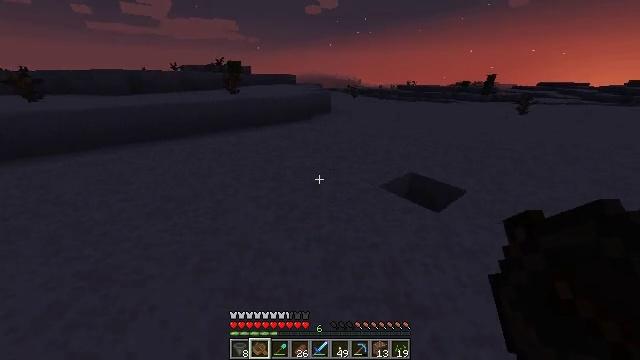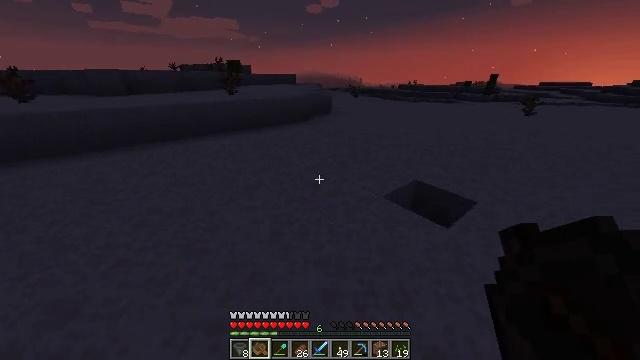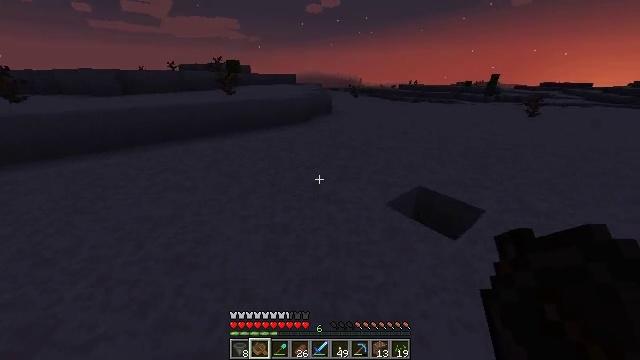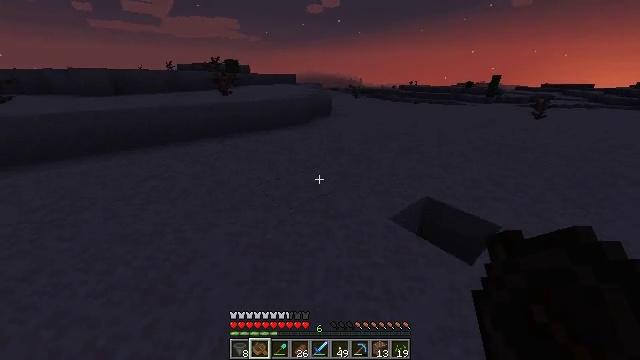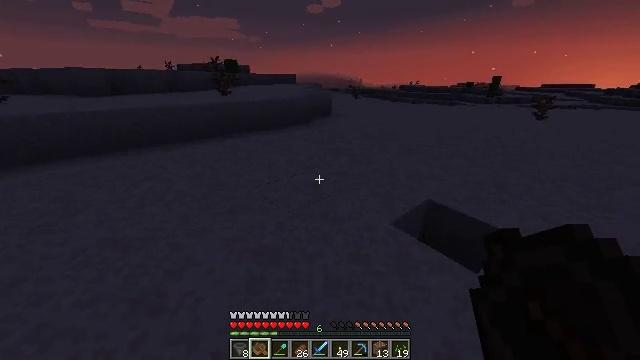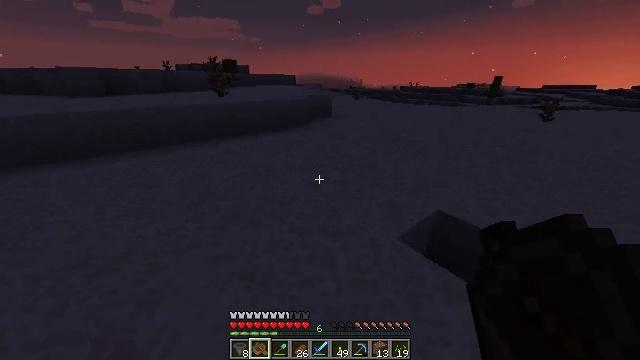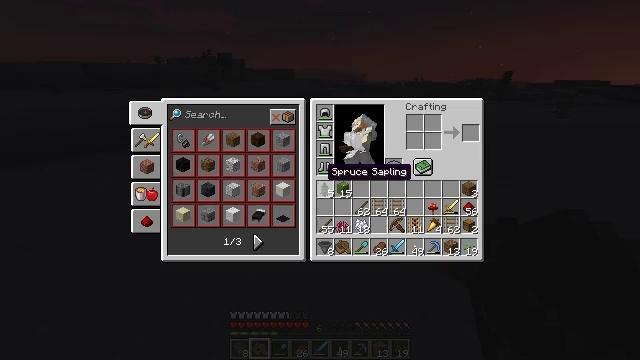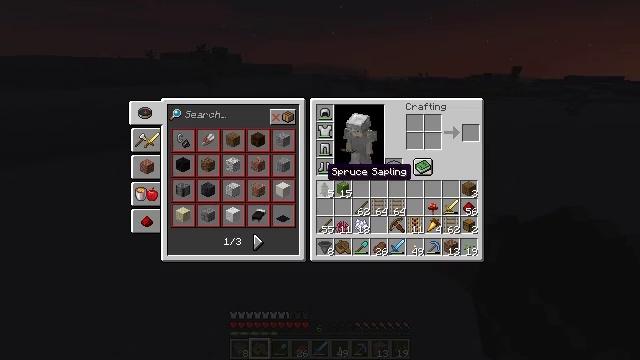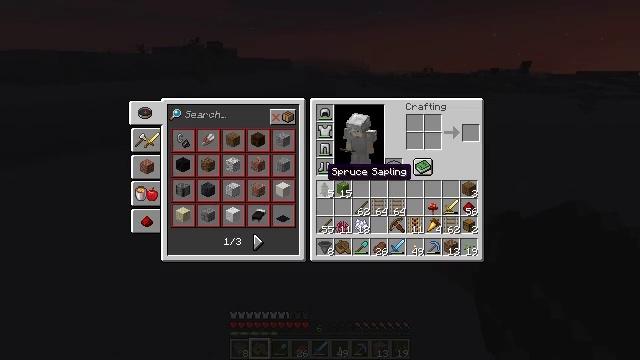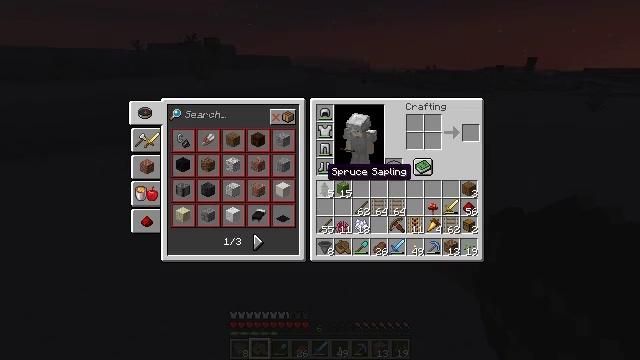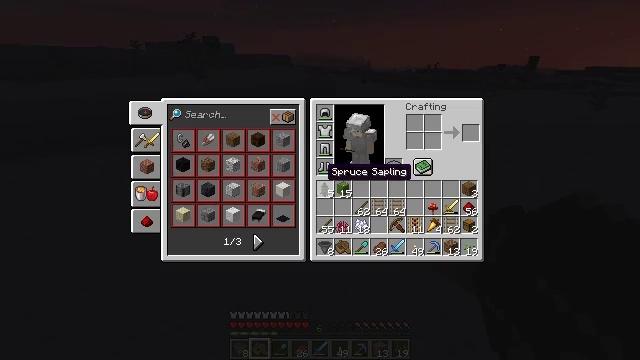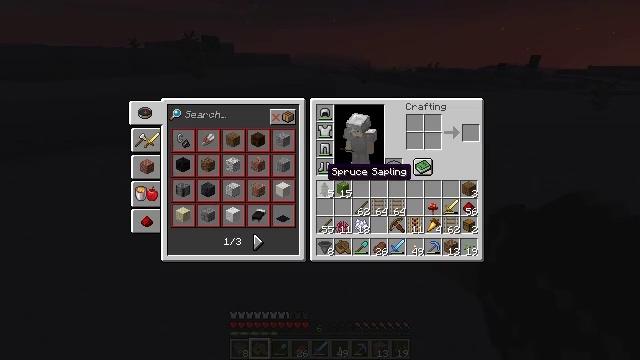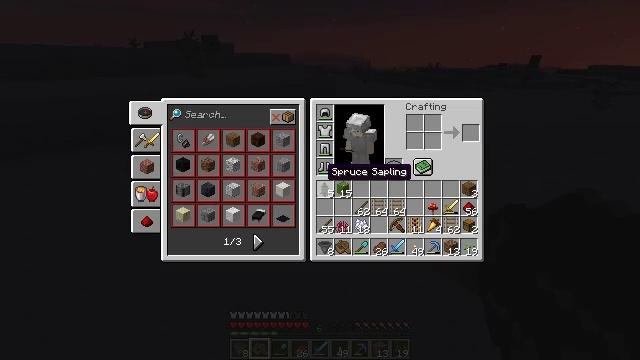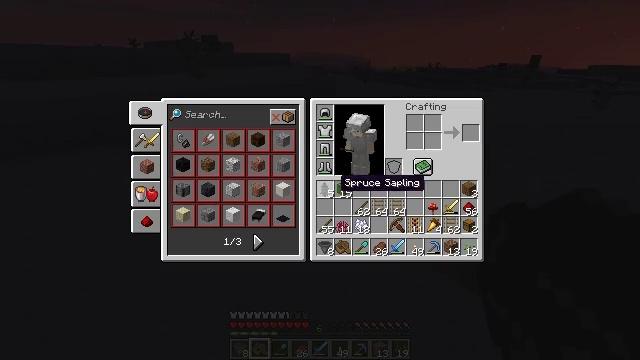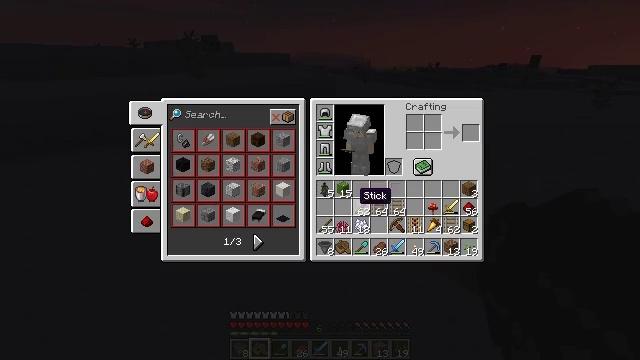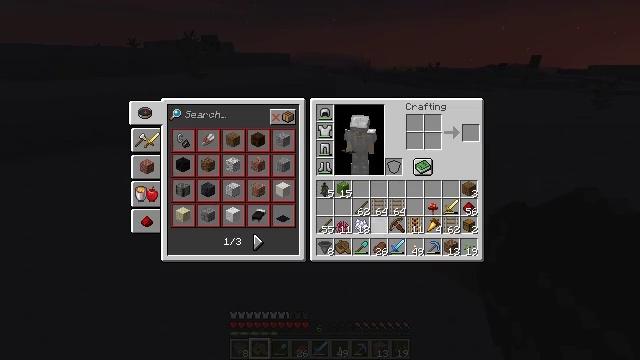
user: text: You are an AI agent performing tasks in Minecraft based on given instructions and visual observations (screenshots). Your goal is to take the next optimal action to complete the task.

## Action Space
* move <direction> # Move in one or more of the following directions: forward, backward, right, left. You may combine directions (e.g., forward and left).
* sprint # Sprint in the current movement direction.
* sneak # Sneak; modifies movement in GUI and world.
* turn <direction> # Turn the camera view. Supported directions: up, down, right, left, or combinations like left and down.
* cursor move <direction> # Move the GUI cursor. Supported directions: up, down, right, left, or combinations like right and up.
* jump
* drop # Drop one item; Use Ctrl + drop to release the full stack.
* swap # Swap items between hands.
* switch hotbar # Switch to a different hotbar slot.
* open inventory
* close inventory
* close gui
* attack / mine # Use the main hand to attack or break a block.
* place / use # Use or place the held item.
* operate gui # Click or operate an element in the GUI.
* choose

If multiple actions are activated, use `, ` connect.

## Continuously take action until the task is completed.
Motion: motion action
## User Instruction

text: Gather cactus by attacking it.
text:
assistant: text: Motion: move forward
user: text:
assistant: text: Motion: move forward
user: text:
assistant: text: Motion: move forward
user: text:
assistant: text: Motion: move forward
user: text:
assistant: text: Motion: no_op
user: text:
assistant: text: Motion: close inventory
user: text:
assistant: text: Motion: close inventory
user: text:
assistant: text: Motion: close inventory
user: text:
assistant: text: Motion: close inventory
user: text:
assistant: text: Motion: no_op
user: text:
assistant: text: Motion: no_op
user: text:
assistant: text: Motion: no_op
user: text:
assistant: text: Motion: turn right and down
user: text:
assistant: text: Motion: turn right and down
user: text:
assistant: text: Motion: turn right and down
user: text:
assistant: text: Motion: turn right and down
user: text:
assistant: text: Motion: turn right
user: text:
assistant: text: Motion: no_op
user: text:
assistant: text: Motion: no_op
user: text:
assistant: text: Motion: no_op
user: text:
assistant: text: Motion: no_op
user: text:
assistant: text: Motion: no_op
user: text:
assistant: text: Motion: no_op
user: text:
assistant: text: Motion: no_op
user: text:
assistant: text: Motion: no_op
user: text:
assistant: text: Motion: no_op
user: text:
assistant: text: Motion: no_op
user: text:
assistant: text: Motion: no_op
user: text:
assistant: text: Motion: no_op
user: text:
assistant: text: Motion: no_op